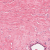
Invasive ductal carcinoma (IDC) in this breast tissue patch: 0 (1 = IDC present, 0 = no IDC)